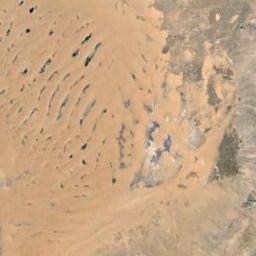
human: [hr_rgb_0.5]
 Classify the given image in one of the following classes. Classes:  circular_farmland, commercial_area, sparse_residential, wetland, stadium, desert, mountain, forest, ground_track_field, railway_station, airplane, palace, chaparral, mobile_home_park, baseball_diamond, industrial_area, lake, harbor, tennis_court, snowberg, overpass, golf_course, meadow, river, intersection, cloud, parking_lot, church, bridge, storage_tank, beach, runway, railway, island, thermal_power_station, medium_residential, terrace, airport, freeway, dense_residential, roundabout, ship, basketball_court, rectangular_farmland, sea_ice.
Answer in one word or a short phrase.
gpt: desert